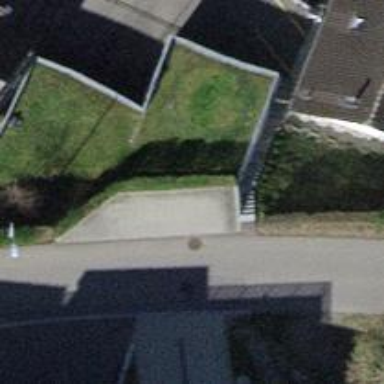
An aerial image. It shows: Road with steps.